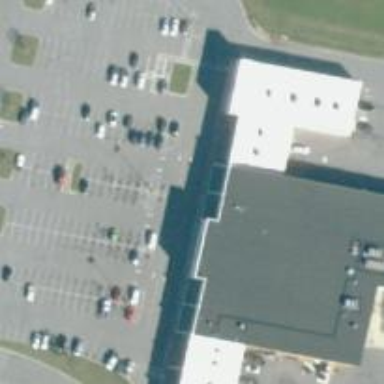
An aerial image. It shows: Supermarket.